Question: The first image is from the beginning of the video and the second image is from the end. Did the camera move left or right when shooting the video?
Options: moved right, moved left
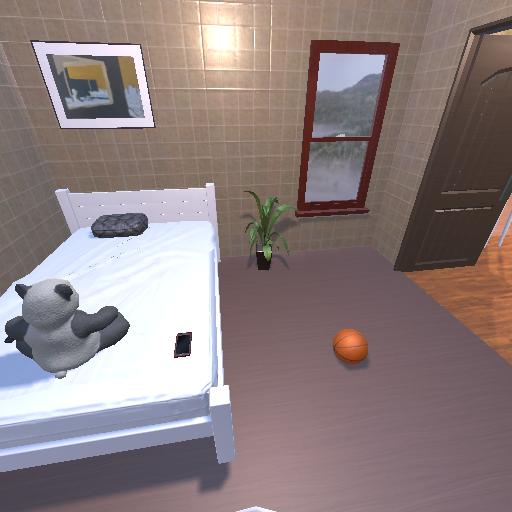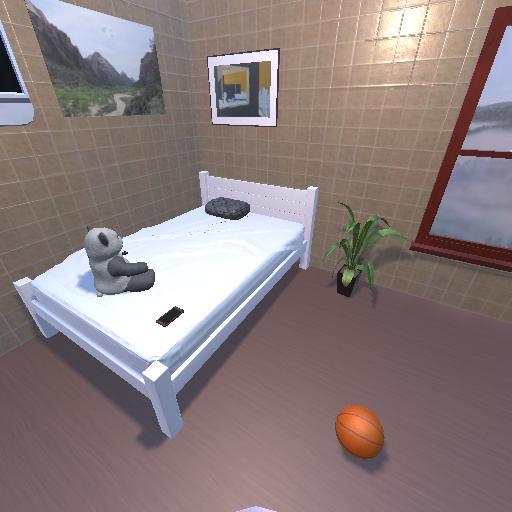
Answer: moved right